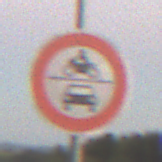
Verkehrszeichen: VerbotKraftfahrzeuge
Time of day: SunriseSunset
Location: Outdoor (Nature)
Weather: Clear
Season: NotSpecified
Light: Natural